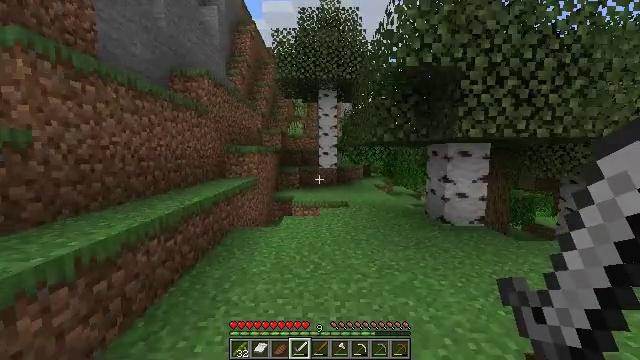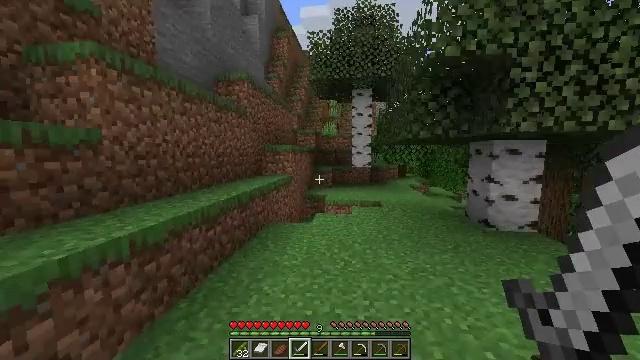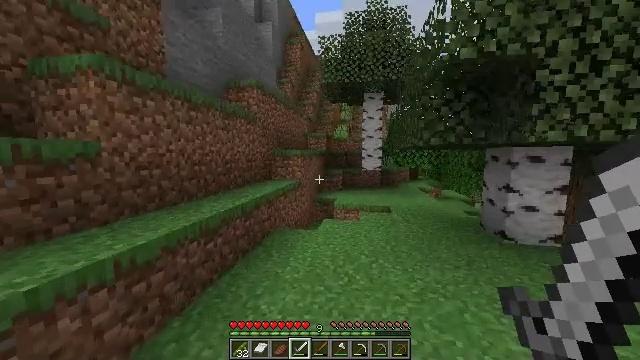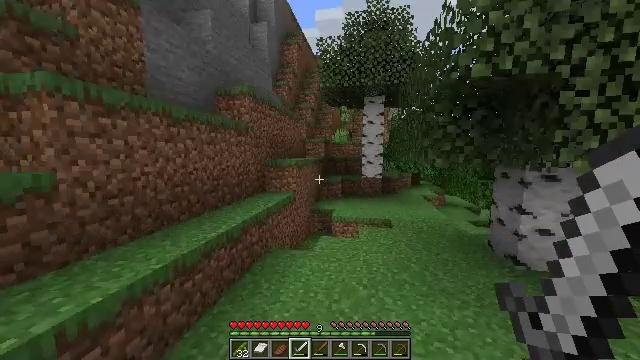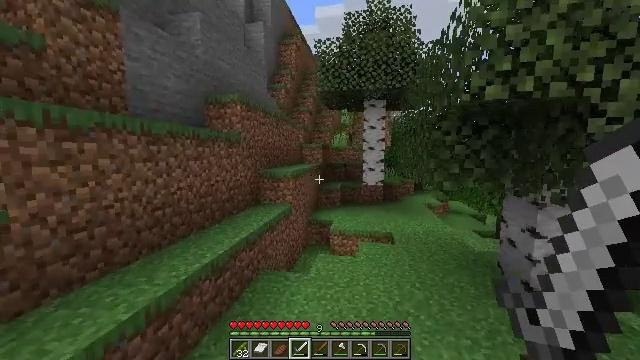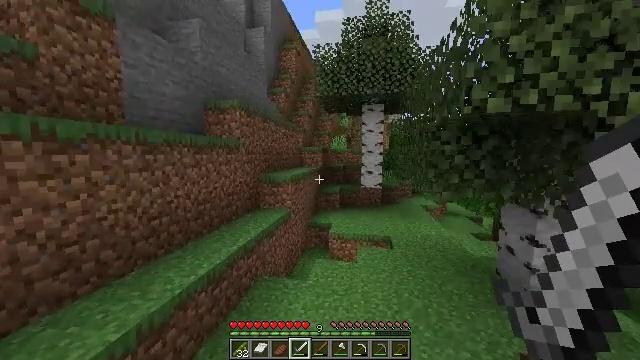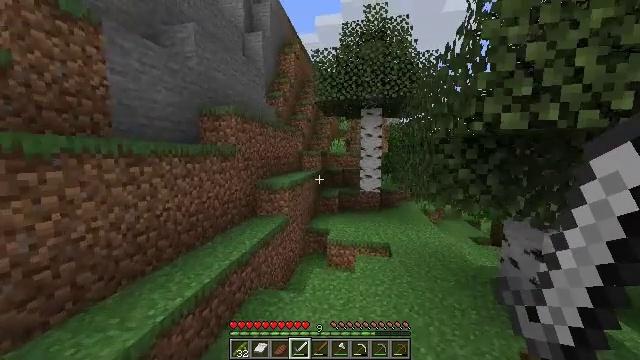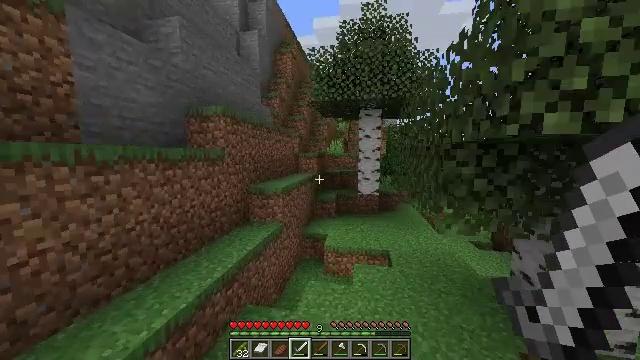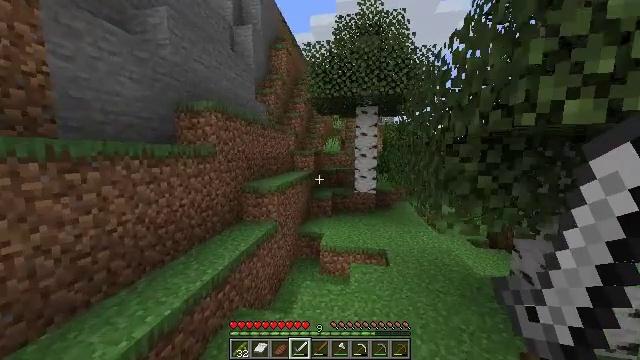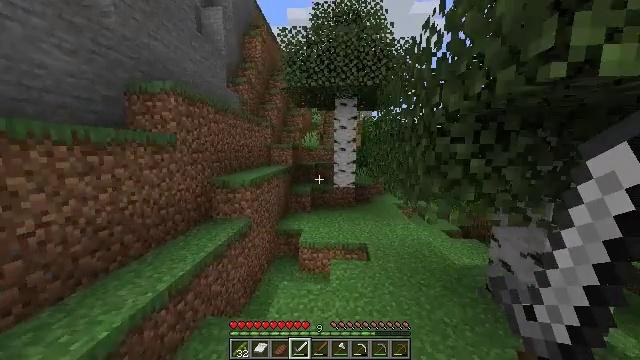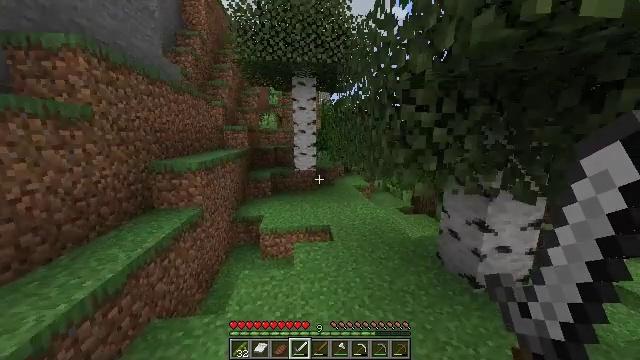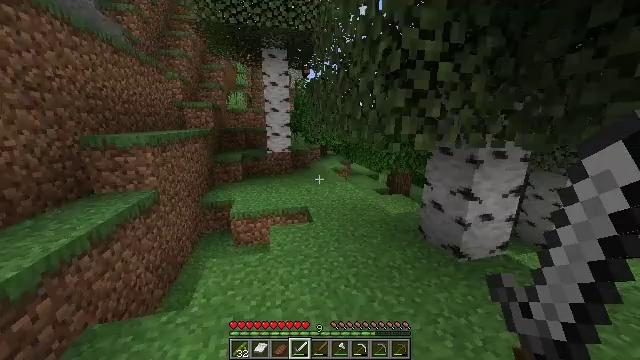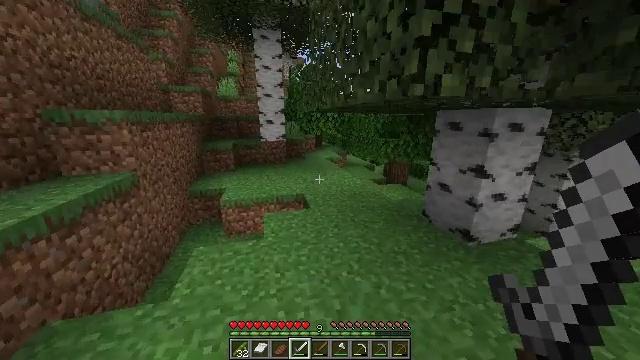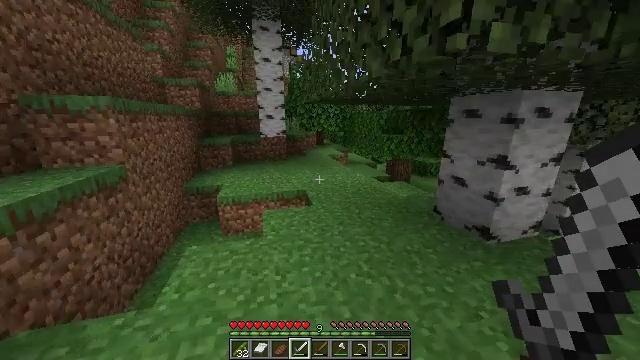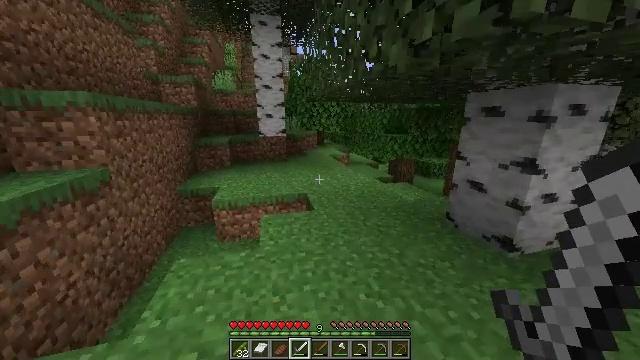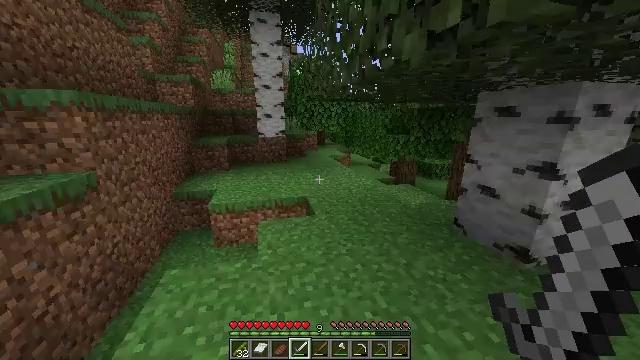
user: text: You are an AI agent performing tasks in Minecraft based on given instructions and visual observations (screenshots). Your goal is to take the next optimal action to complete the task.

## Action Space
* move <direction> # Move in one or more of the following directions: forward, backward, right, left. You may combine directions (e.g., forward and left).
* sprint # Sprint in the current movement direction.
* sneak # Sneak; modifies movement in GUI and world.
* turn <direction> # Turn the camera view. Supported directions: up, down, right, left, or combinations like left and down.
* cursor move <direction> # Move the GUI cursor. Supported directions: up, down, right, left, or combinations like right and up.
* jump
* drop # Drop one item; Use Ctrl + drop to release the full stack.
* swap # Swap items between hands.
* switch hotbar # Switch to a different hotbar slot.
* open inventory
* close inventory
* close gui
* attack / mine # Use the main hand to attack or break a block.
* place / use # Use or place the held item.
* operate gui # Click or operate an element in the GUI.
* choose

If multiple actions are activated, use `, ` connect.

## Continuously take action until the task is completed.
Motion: motion action
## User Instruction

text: Mine the sweet berry bush.
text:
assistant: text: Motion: move forward, turn left, jump
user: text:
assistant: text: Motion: move forward, sprint, turn left, jump
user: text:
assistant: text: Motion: move forward, sprint, jump
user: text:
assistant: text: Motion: move forward, sprint, jump
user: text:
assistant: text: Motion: move forward, sprint, jump
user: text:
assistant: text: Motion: move forward, jump
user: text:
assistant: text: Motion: move forward, jump
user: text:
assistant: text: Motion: move forward, jump
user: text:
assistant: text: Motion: move forward, turn right, jump
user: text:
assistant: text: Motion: move forward, turn right and down, jump
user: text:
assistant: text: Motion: move forward, turn right and down, jump
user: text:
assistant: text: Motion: move forward, turn right and down
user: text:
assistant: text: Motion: move forward
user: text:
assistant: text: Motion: move forward, sprint
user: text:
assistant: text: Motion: move forward, sprint
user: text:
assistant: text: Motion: move forward, sprint
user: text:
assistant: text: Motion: move forward, sprint
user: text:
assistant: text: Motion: move forward, sprint
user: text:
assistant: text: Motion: move forward
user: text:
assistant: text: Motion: move forward
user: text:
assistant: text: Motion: move forward, jump
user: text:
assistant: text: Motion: move forward, jump
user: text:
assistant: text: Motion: move forward, jump
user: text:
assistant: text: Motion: move forward, jump
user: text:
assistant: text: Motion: move forward, jump
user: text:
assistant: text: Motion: move forward
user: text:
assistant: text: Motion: move forward
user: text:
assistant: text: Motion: move forward
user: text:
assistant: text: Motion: move forward
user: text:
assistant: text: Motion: move forward, sprint, turn right